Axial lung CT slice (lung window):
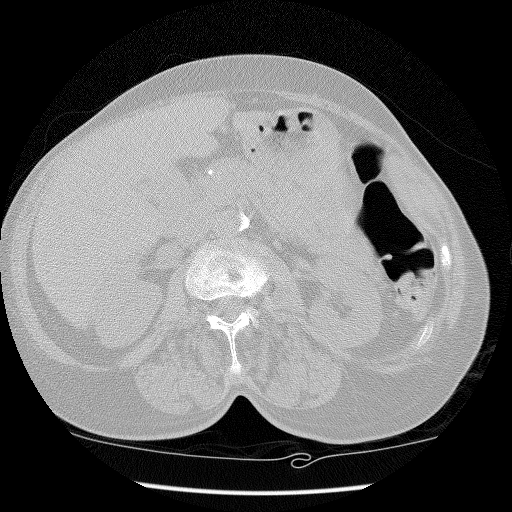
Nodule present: no